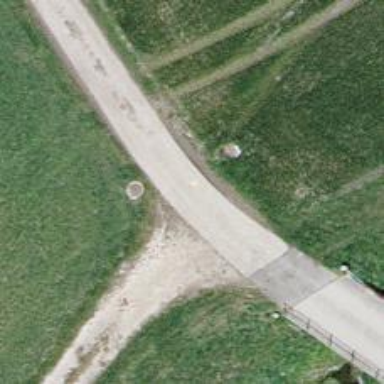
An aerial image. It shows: Service road with high-quality grade 1 track surface.